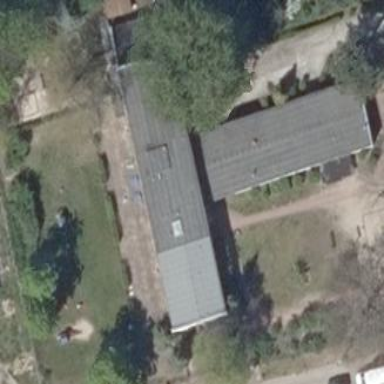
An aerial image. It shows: Kindergarten.